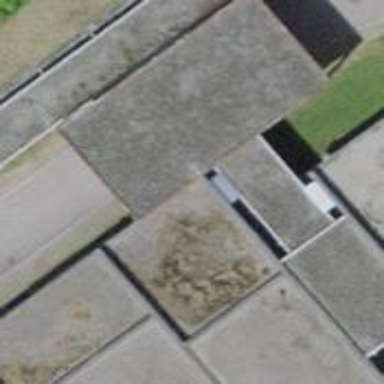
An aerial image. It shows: Driveway tunnel serving as building passage.